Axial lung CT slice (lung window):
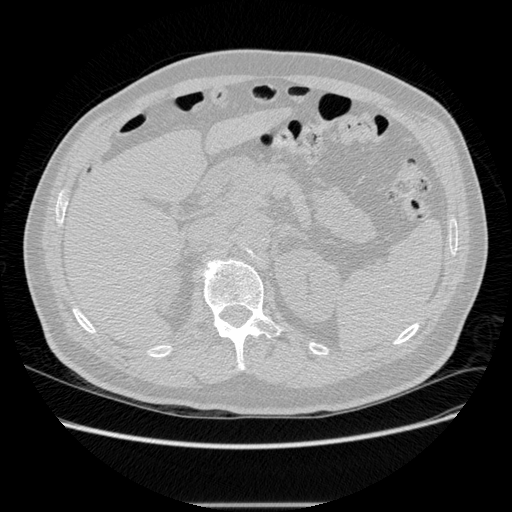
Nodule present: no